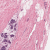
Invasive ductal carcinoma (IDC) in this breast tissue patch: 0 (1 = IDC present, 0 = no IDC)